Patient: sex M, age 69
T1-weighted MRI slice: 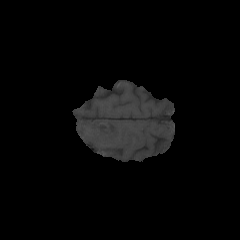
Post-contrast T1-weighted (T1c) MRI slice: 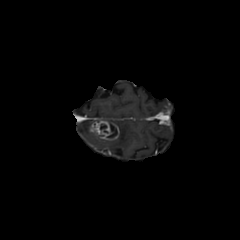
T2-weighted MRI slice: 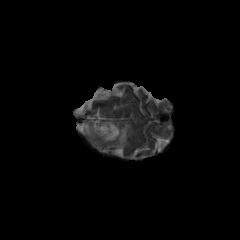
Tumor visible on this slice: yes
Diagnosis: Glioblastoma, IDH-wildtype
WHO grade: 4